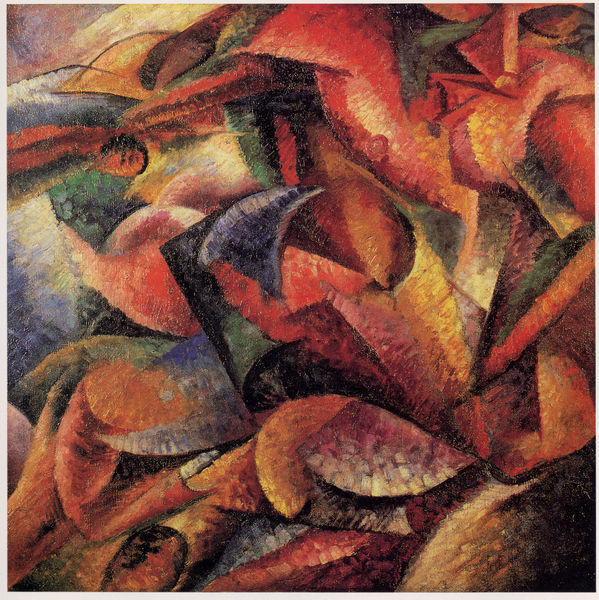
Titel: Dinamismo di un corpo umano
Künstler: Umberto Boccioni
Standort: Milano
Institution: Civico Museo d'Arte Contemporanea / Palazzo Reale
Schlagwörter: blau, blätter, dunkel, gemälde, hand, kampf, kopf, weiß, dreieck, gelb, grün, impressionismus, komposition, kubismus, kubistisch, landschaft, bewegung, blumen, braun, bunt, orange, raum, schwarz, blüten, rot, tiere, expressionismus, malerei, muster, gesichter, arm, gesicht, bild, öl, vögel, spitzen, musik, kreis, oval, trauben, deutschland, farbig, bogen, italien, moderne, abstrakt, farben, flächen, modern, farbe, formen, lila, violett, ölgemälde, wild, arch, blue, men, oil, people, red, white, black, dark, expressionism, face, figures, gold, green, grey, painting, spitz, symbolism, woman, yellow, flowers, pattern, pink, print, brown, plant, abstraktion, rechtecke, bögen, harmonie, futurismus, rechteck, expressionistisch, stilistisch, acryl, form, dynamik, klassische moderne, kreise, franz, gestalten, organisch, ecken, quadrate, geometrisch, flower, dynamisch, kämpfend, verschlungen, man, german, germany, roz, dicht, autumn, light, plants, frame, texture, brushtrokes, color, cubist, purple, shadow, bird, expressionist, graphic, line, birds, dreick, geometrie, quadrat, blauer reiter, faces, geschwindigkeit, movement, wings, kandinsky, abstract, bright, marc, violet, italy, crowded, leaves, arc, geometrische formen, rectangle, square, italian, fauvismus, art, colorful, colors, colourful, colours, box, geometric, pencil, masken, franz marc, peak, kandinski, angles, blue rider, circle, circles, dynamic, forms, franz mark, futurism, lines, motion, shapes, stroke, horse, orphismus, fire, prismen, fish, brush, brushstrokes, figure, leaf, chinese, water color, picasso, shade, boccioni, cubism, planes, canvas, colour, paint, balla, kämpfende, leave, grapes, range, shell, blurred, energie, round, wing, dream, angry, geometry, angle, surrealism, russian, strokes, bold, dynamismus, organic, shape, curves, points, sharp, zersplitterung, triangle, triangles, swoosh, corn, futurist, fragmentierung, cone, cones, interpenetrating, kunst 20. jahrhundert, msken, stimmungswert farbe, thier, volumes, vons, fantasy, dynamism, angular, constructivism, faceted, fracture, brushwork, post, eckig, riot, reiter, warm, corner, curve, erkandinsky, lifgt, greometric, reen, demons, tempera, ble rider, bluerichter, severini, dinamism, yelow, bue, blue horse, circular, g, corners, parrots, canvasred, oils, primary, multicolor, greem, warm colour, duchamp, curbes, musical, sureal, bug, violent, jagged, reds, wassilij, wassili, kristal, unruhig, flach, tip, fierce, face#, imagination, brushstrok, squished, depero, italiain, boh, phantasy, gradiant, sjapes, kubismusrot, landschaft vögel, multicolour